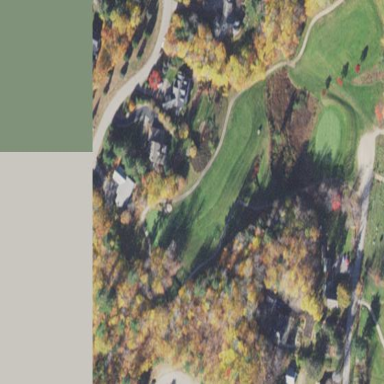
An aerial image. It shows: Grassy area designated as golf fairway.